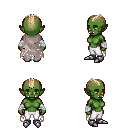
a pixel art fantasy rpg character, female body template, orc, green skin, gray tattered cape, white pants, white blonde short mohawk hairstyle, white cloth bandages, metal boots, four views (front, back, left, right), 2x2 character sprite sheet, small pixel art, hard edges, no anti-aliasing